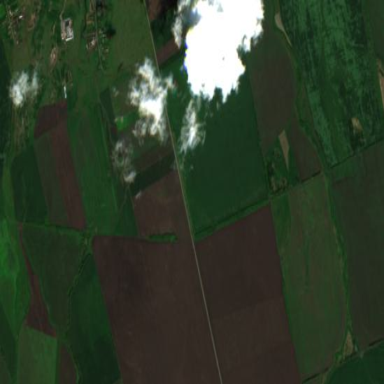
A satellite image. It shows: View of farmland.